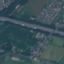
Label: Highway